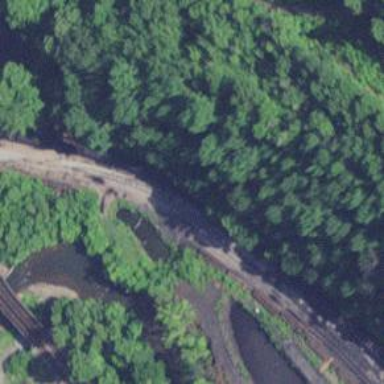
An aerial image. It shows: Rail spur service.